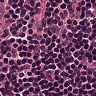
Metastatic tissue present: no